Interaction volume radius: 5 \u00c5
Interaction volume height: 35 \u00c5
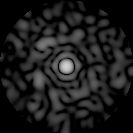
Disorder parameter: 0.8322